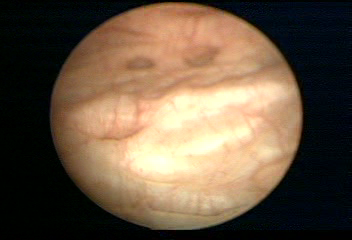
Modality: WLC
Class: Normal mucosa
Bladder cancer association: No